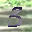
Label: 3